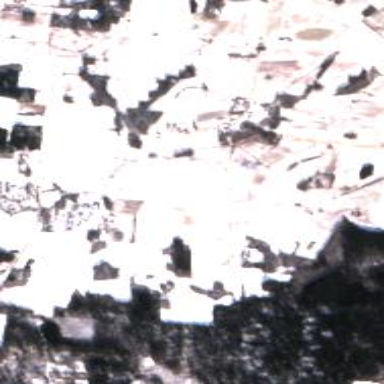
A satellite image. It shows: Picturesque farmland scene.